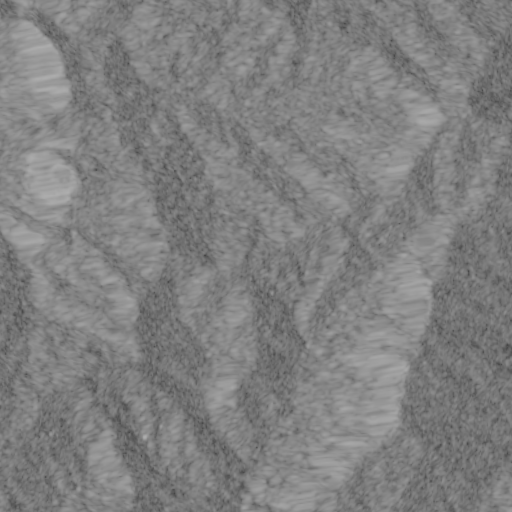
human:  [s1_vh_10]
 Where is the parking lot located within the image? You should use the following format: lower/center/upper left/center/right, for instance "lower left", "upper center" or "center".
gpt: The parking lot is located in the upper right of the image.
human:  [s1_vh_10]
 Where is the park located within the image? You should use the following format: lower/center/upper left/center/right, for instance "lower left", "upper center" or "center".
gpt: There is no park in the image.

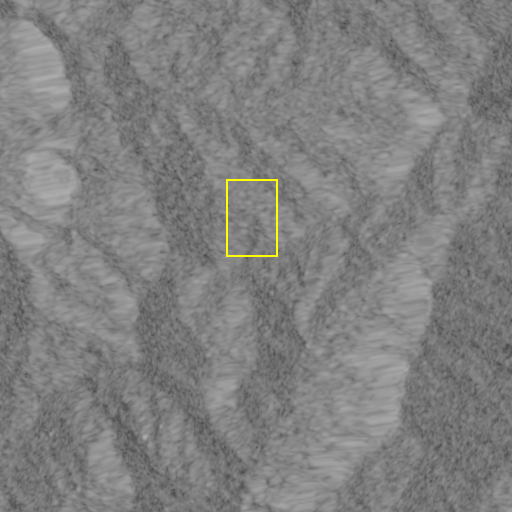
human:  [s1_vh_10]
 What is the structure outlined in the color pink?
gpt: There is no pink outline.
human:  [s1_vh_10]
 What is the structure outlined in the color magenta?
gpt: There is no structure outlined in magenta.